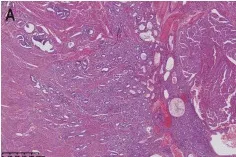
Hematoxylin and Eosin (H&E) staining, immunostaining of TTF1 and GATA3 of the two cases. Case1 showed well differentiated tubules infiltrating into the corpus. An area with papillary pattern was showed at the right side of the picture.
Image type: pathology (h&e)